Question:
How can I turn this data frame into a radar chart? I'm struggling to understand the use of max and min. I want Adams and Onuachu as the 2 variables and both on the same plot.
I tried radarchart(dat) which said there were non-numerical values. So I removed the 'Player' row and tried radarchart(df) and then the weird chart appeared in the photo.
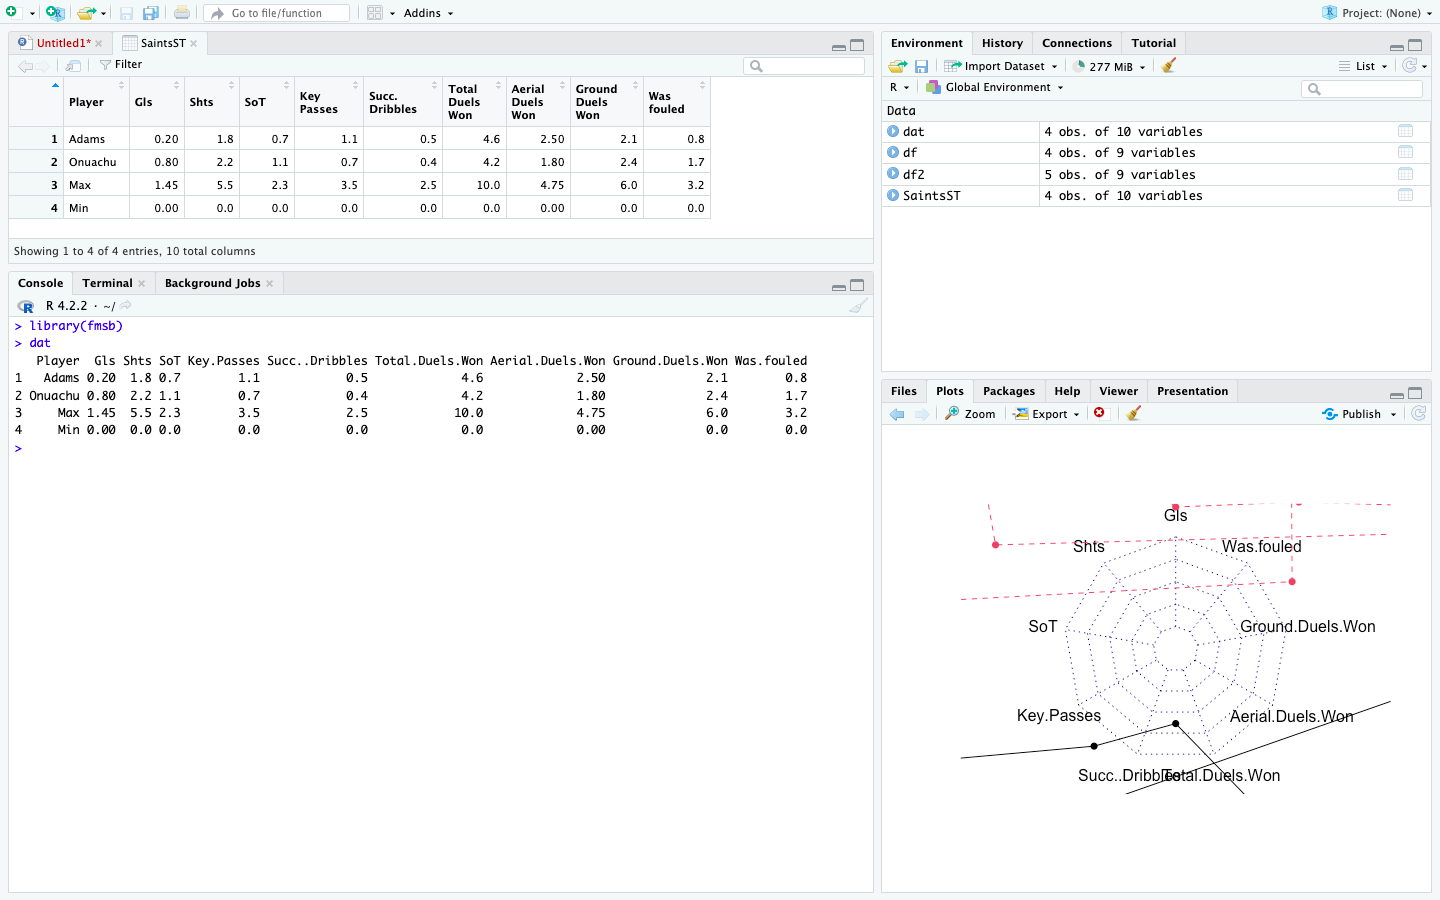
Answer: The data structure required by 'radarchart' from the 'fmsb' package is a bit special. First, you could keep the player names but have to move them to the row names. Second, the first two rows should contain the min and max values, where the max value should be in the first row and the min value in second row. From the docs:
> If maxmin is TRUE, this must include maximum values as row 1 and minimum values as row 2 for each variables, and actual data should be given as row 3 and lower rows. The number of columns (variables) must be more than 2.
Using some fake example data to mimic your real data you could achieve your desired result like so:
'''
set.seed(123)
dat <- data.frame(
Player = c("A", "B", "Max", "Min"),
Feature1 = c(runif(2, 0, 1), c(1, 0)),
Feature2 = c(runif(2, 0, 2), c(2, 0)),
Feature3 = c(runif(2, 0, 3),c(3, 0)),
Feature4 = c(runif(2, 0, 4),c(4, 0)),
Feature5 = c(runif(2, 0, 5), c(5, 0))
)
# Move max and min values to first two rows
dat <- dat[c(3:4, 1:2), ]
# Move Player names to rownames
row.names(dat) <- dat$Player
dat <- dat[-1]
library(fmsb)
cols <- c("black", "red")
radarchart(dat, plty = 1, plwd = 3, pcol = cols)
legend("topright",
legend = row.names(dat)[-c(1:2)],
bty = "n", pch = 20, col = cols,
text.col = "grey25", pt.cex = 2)
'''